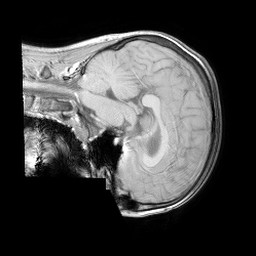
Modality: T1w
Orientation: sagittal
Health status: ill
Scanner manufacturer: philips
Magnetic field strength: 3 T
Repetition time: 0.3787 s
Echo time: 0.002908 s